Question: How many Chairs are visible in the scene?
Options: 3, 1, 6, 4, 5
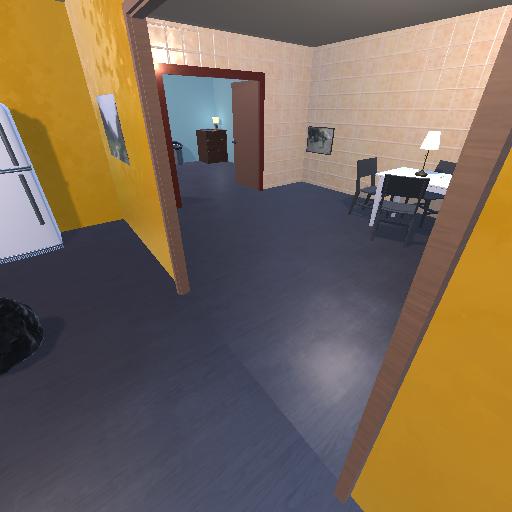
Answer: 3